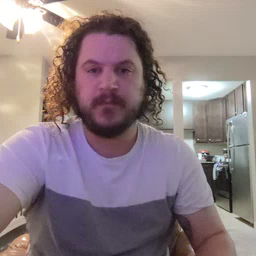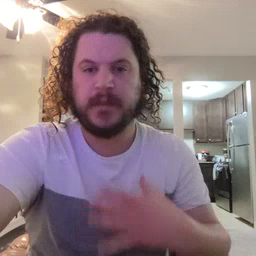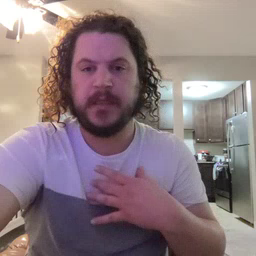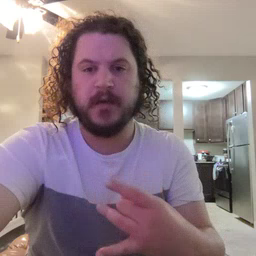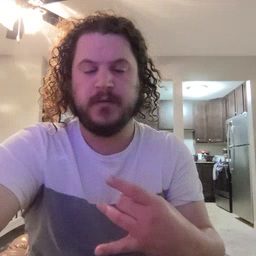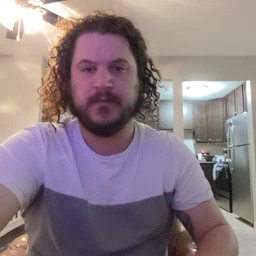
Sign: like